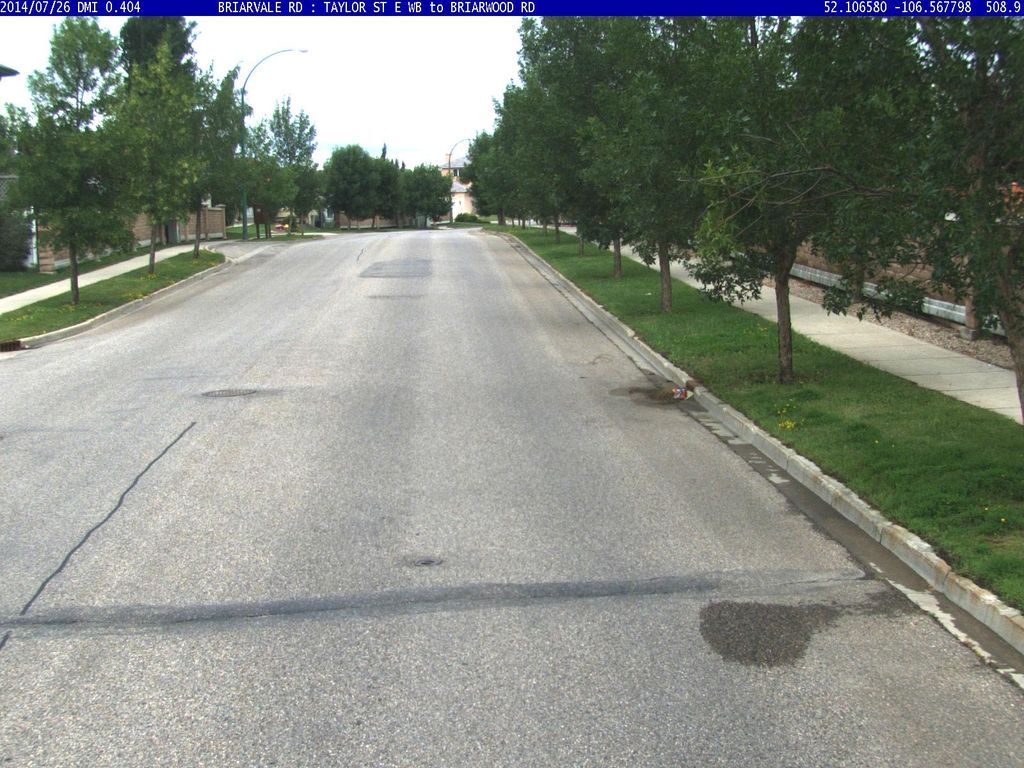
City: saskatoon